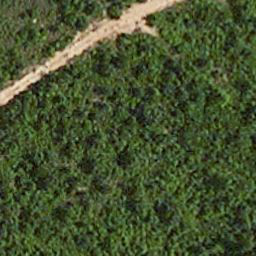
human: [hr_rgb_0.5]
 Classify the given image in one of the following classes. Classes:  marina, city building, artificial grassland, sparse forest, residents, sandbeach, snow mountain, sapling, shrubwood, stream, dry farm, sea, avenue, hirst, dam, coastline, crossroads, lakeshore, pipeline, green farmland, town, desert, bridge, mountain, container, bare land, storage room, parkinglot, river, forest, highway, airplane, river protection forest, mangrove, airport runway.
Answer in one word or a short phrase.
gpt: avenue